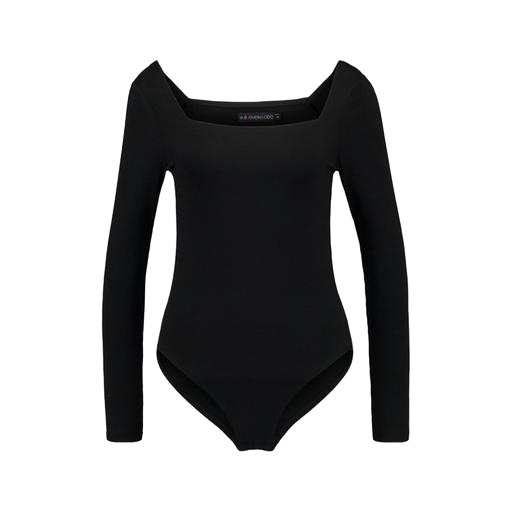
black mira cape-effect bodysuit, black long-sleeved jersey top, black long-sleeved top, white background